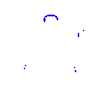
Particle: kaon